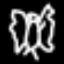
Label: angel